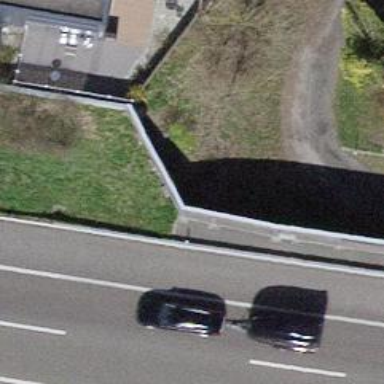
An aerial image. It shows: Noise barrier wall.